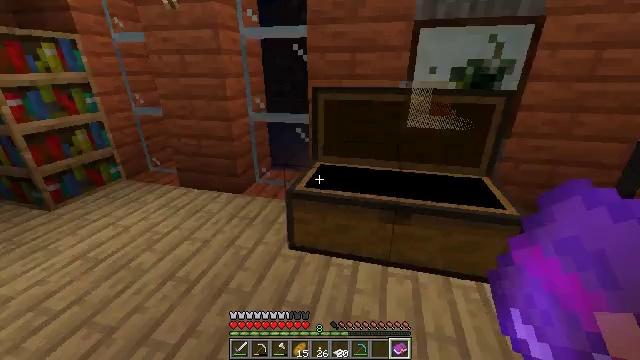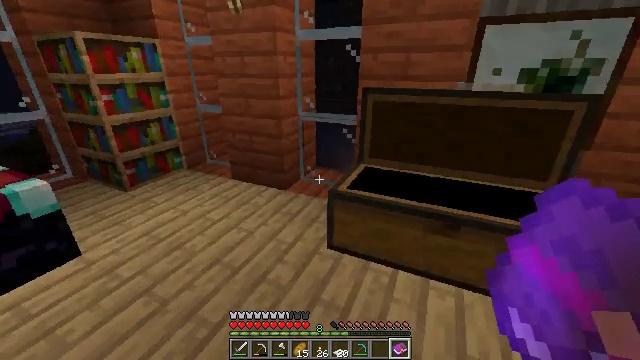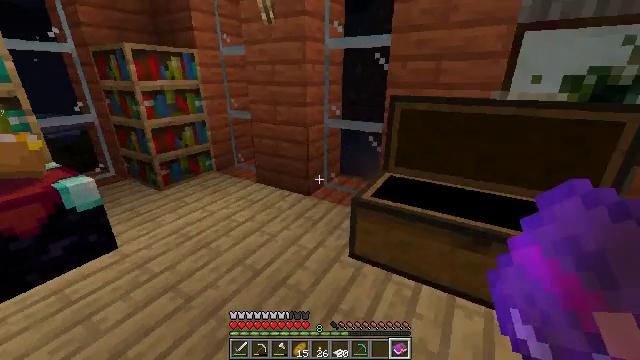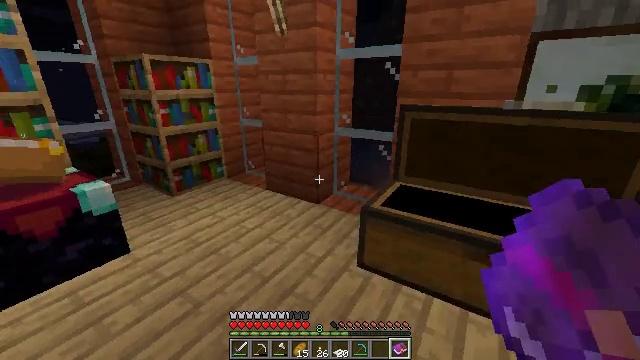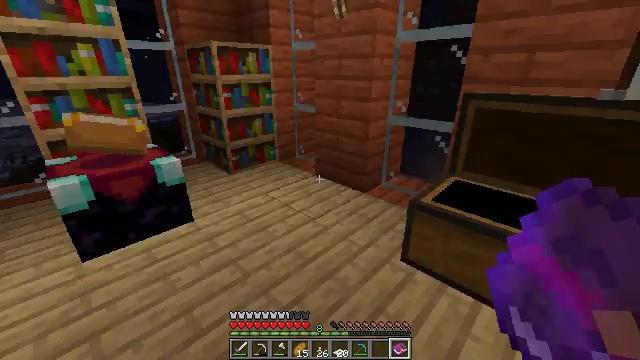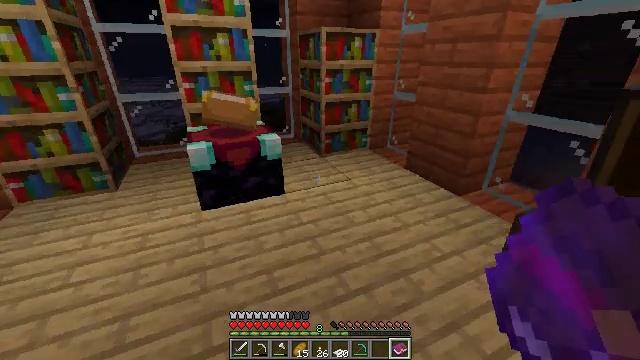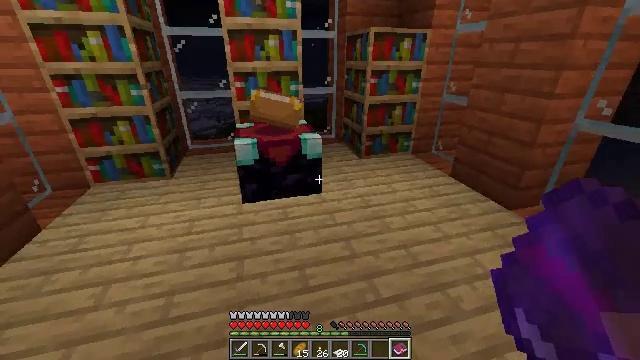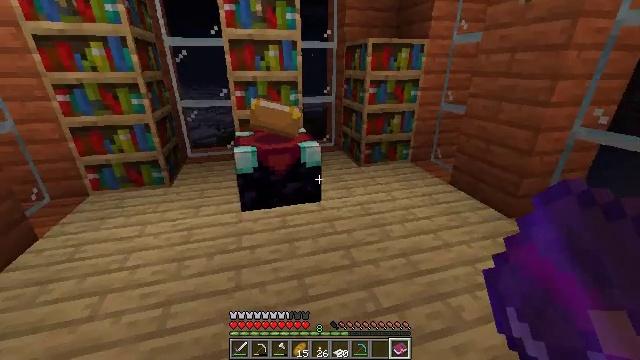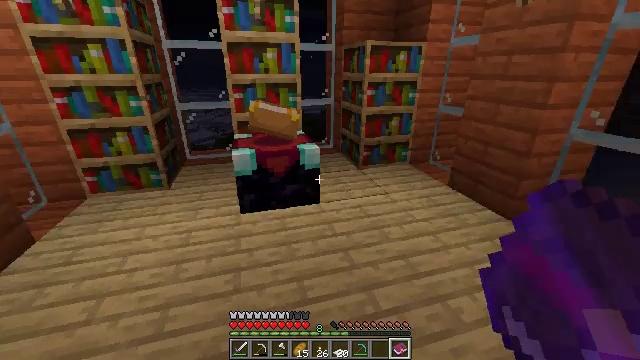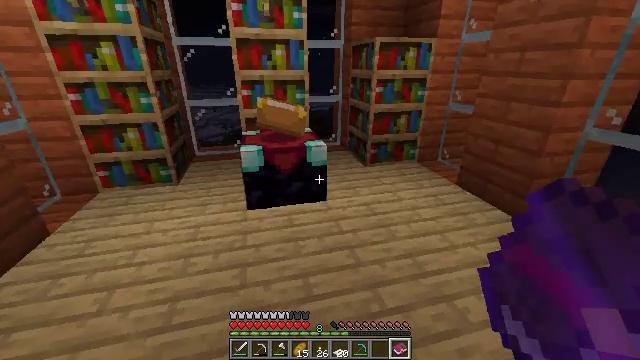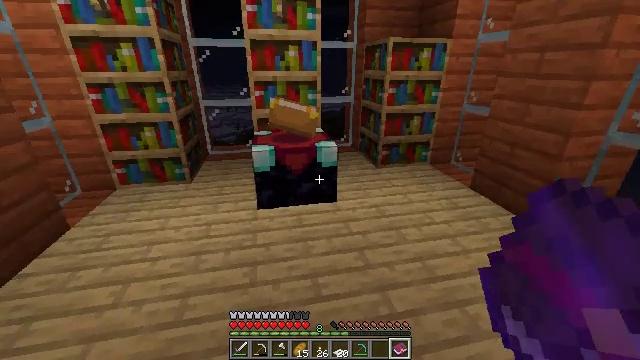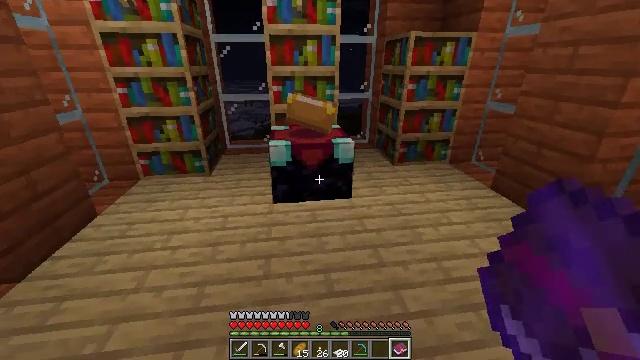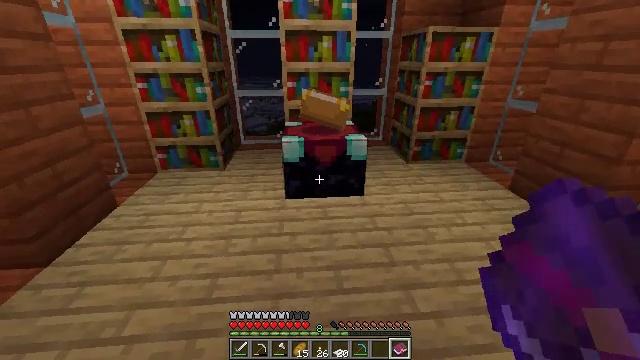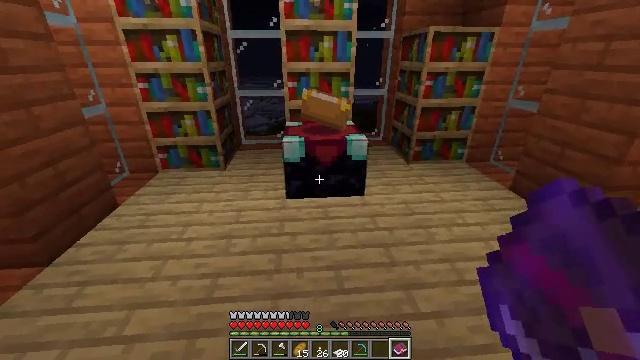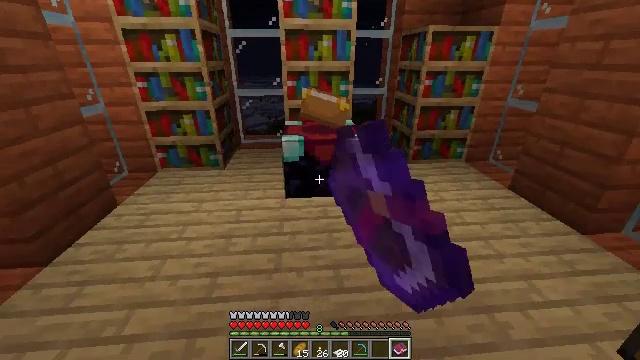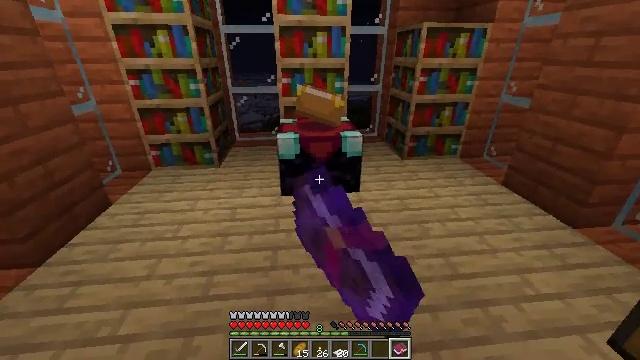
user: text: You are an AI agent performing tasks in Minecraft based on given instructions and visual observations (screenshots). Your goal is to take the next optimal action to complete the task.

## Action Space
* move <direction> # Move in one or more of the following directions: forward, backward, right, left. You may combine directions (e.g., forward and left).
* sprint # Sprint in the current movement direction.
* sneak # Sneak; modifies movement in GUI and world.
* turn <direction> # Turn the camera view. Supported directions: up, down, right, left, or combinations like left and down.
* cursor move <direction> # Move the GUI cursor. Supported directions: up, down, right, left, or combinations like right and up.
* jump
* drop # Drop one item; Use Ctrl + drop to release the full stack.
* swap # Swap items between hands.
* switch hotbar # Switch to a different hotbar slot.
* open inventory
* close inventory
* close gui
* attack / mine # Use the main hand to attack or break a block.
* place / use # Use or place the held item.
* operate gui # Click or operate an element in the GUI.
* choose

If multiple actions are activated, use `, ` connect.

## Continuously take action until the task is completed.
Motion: motion action
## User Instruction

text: Collect paper and leather to make a book.
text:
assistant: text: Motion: turn left
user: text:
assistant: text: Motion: turn left and up
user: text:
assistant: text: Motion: turn left and up
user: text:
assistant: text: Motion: turn left and down
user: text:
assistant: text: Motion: turn left and down
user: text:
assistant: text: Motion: turn left
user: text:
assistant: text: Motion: turn up
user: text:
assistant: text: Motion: no_op
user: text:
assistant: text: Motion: turn left
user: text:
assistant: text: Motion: turn left
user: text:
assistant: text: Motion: turn left
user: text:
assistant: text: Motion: turn left
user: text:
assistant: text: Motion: use / place
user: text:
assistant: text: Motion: use / place
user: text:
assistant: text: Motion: turn right, use / place
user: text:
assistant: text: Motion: use / place
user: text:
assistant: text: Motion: no_op
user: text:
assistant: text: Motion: no_op
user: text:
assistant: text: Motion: no_op
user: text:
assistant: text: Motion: no_op
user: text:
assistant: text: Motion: no_op
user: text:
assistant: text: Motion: no_op
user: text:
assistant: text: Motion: no_op
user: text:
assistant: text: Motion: turn right and down
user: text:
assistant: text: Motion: turn right and down
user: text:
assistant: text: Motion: turn right and down
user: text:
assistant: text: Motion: turn right
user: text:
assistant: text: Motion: no_op
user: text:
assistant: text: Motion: no_op
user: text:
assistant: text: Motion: no_op